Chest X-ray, PA view. Patient: 32 years old, sex M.
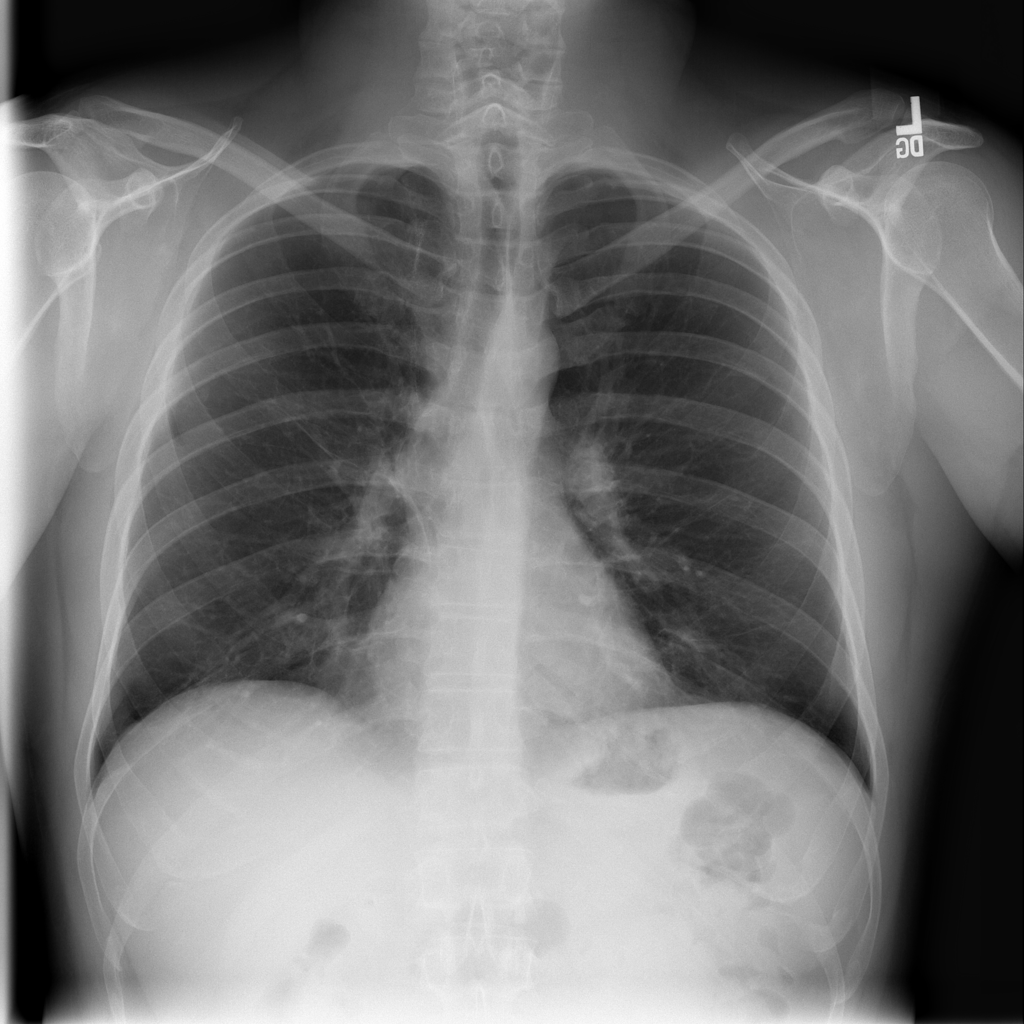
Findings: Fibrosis